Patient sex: M
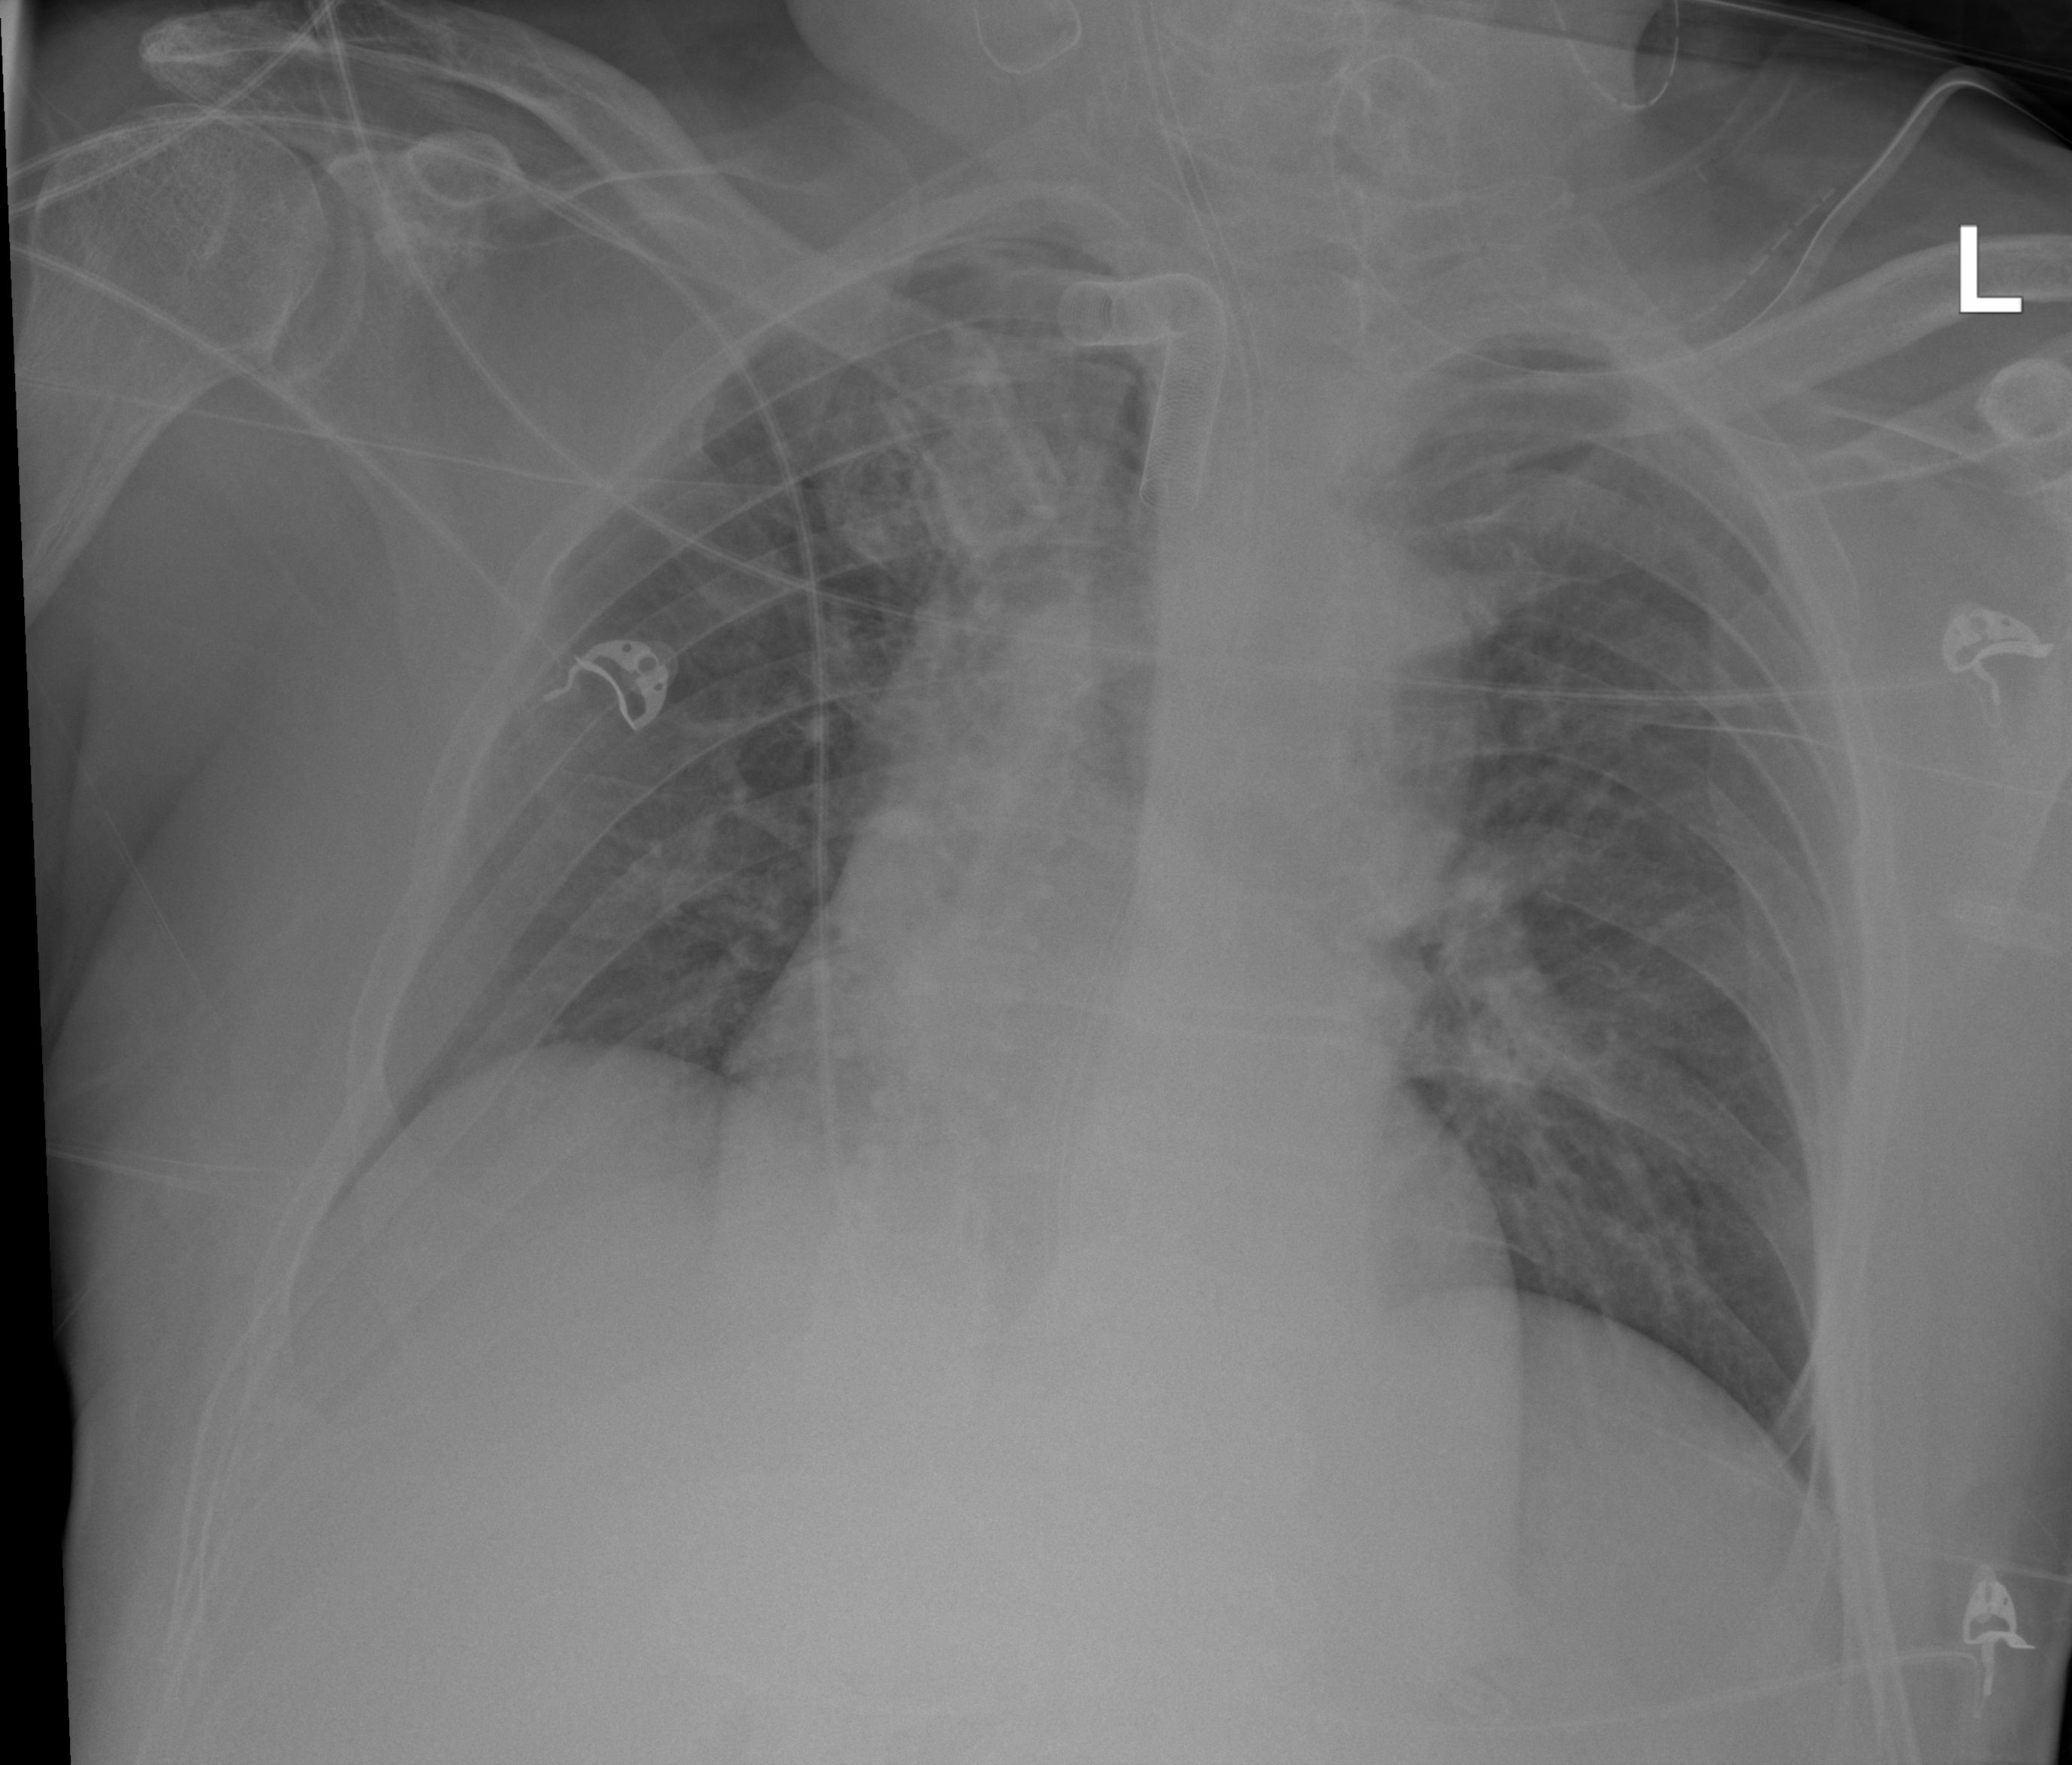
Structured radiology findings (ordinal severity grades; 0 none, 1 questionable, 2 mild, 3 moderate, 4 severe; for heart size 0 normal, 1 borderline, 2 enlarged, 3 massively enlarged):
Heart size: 0
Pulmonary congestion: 1
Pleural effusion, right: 0
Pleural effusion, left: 0
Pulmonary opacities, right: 0
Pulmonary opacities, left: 2
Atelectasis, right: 0
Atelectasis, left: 2